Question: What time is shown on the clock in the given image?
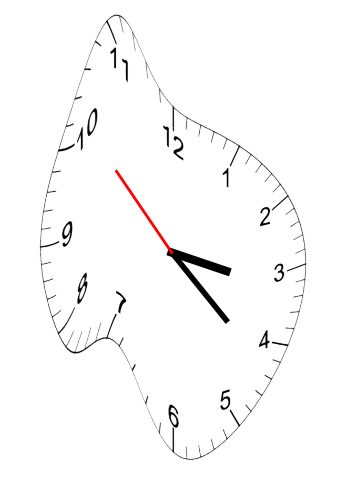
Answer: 03:21:52